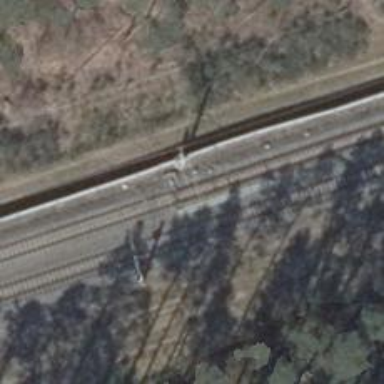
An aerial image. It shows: Railway switch with the turnout on the right side.